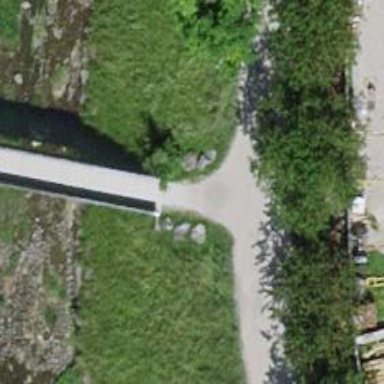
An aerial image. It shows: Path on bridge with excellent trail visibility.